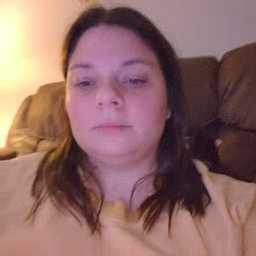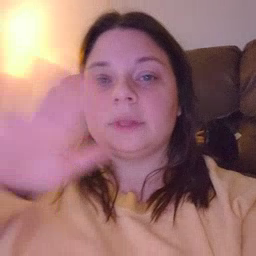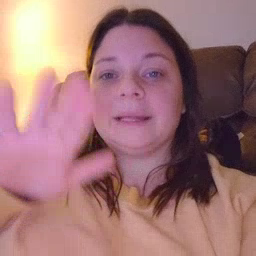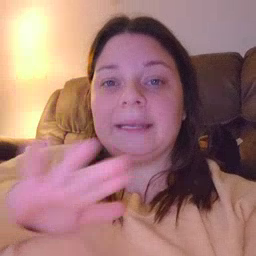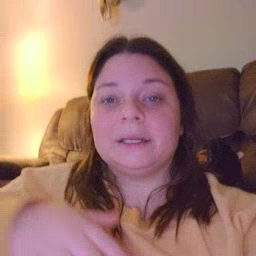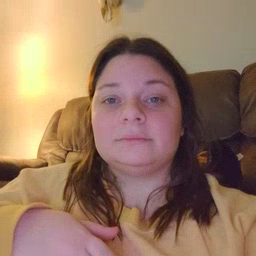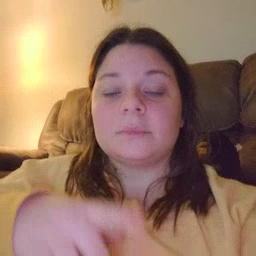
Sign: clean